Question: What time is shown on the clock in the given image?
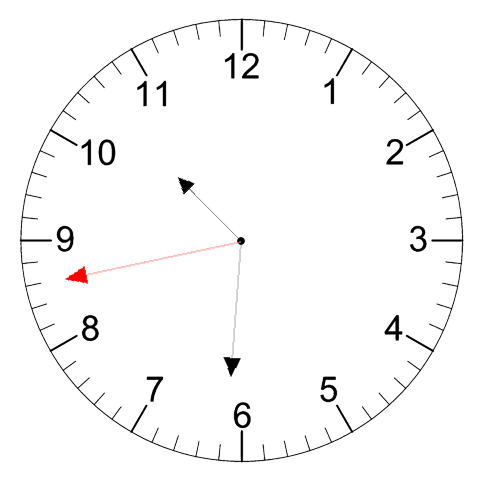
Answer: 10:30:43